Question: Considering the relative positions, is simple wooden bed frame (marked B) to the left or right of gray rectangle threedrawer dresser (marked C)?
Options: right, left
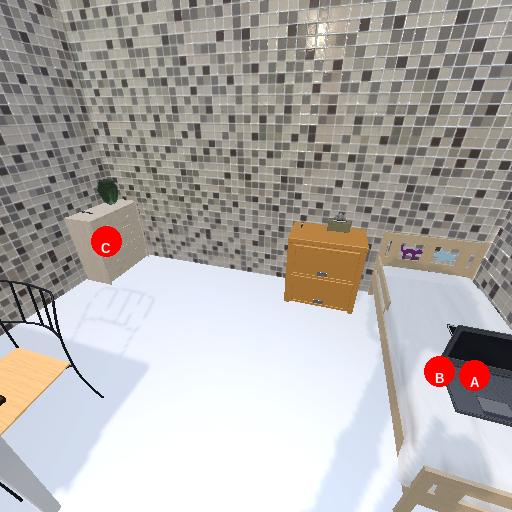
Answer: right